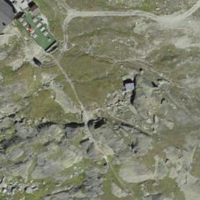
EUNIS habitat code: 48
Species observed at this site:
Aquila chrysaetos